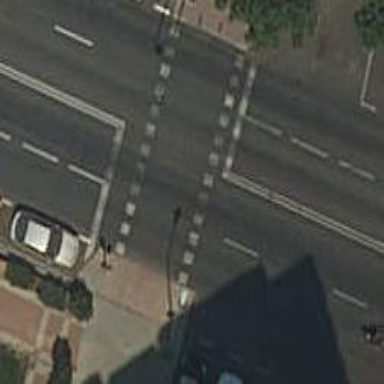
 there are traffic signals and zebra crossing."